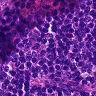
Metastatic tissue present: no